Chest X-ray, PA view. Patient: 26 years old, sex M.
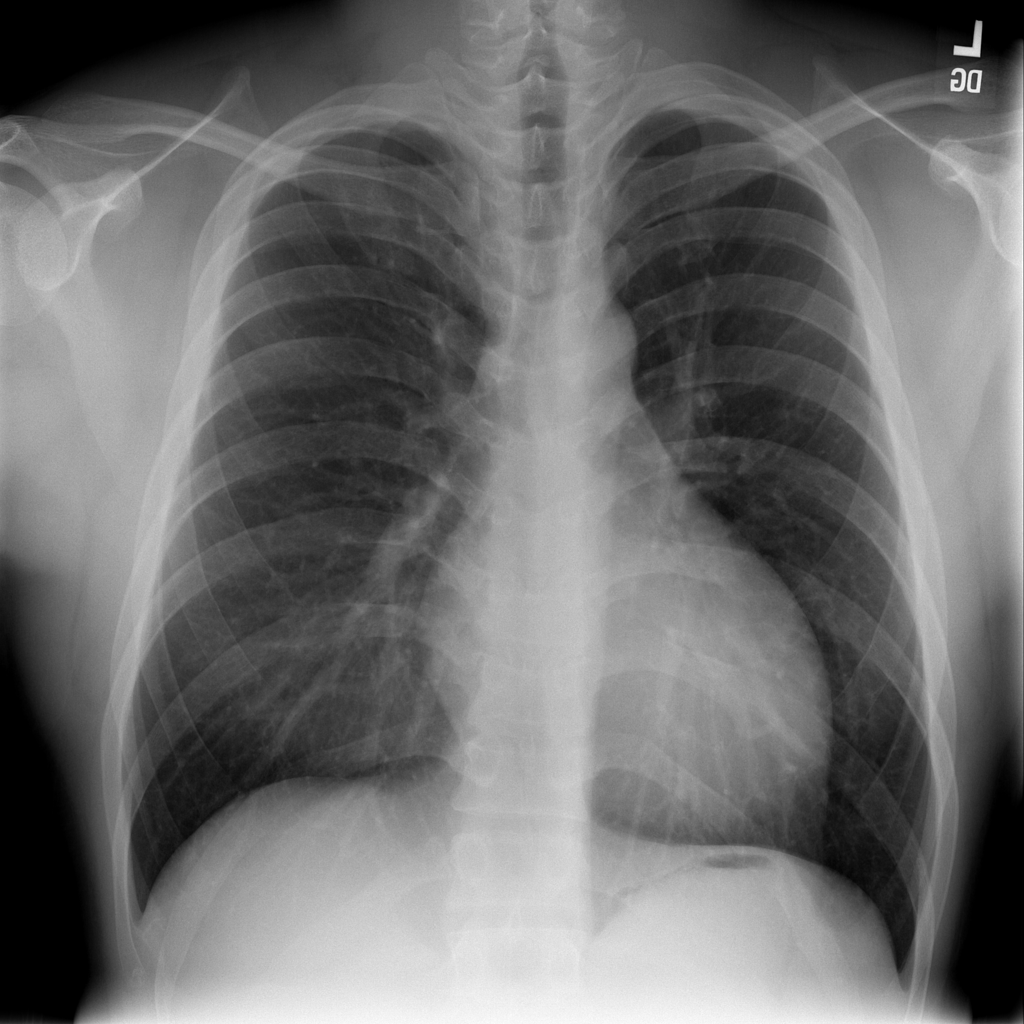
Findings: Cardiomegaly